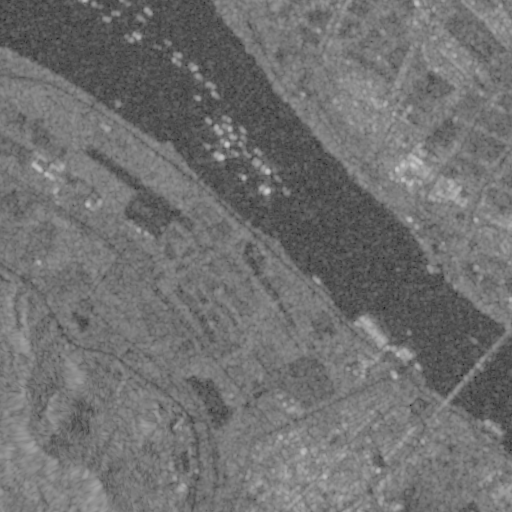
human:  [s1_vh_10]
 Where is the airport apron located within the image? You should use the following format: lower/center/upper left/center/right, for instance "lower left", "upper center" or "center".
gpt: The airport apron is located in the center left of the image.
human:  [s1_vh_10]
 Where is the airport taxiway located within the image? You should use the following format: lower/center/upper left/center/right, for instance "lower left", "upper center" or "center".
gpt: The airport taxiway is located in the center left of the image.
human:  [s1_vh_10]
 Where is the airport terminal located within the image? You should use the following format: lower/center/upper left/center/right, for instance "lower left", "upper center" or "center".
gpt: The airport terminal is located in the center left of the image.
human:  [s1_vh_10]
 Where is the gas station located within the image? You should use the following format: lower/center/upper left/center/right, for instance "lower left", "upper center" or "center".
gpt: The gas station is located in the lower right of the image.
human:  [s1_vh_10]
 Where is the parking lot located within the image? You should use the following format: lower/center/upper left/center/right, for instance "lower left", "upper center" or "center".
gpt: The parking lot is located in the center left of the image.
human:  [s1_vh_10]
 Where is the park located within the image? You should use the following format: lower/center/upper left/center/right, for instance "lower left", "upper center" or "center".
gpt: There is no park in the image.

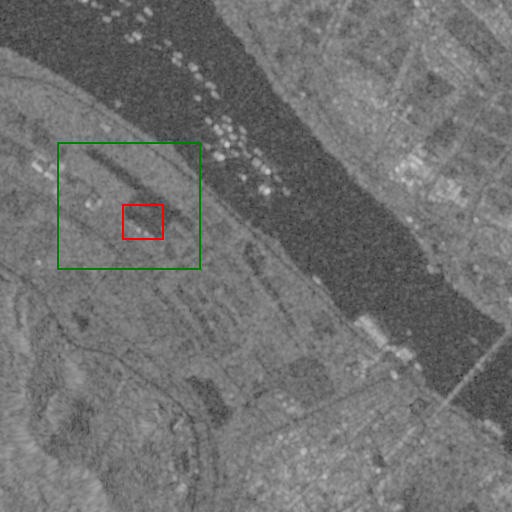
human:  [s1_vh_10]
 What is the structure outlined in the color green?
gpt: The structure outlined in green is an airport.
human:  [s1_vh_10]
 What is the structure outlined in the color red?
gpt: The structure outlined in red is an airport apron.
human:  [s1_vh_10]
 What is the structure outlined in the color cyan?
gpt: There is no cyan outline.